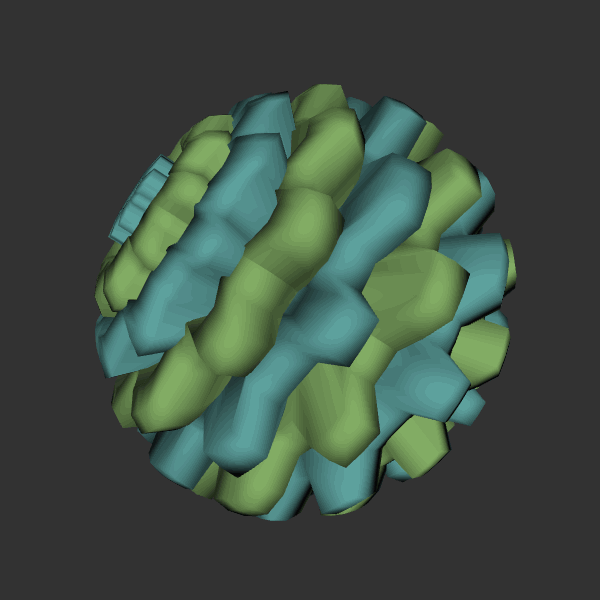
Background: dark